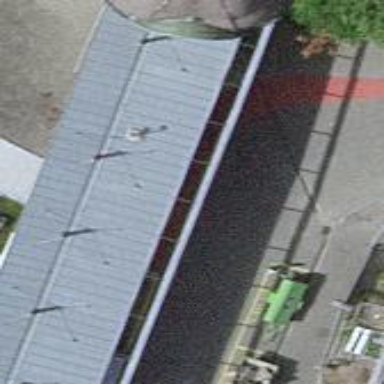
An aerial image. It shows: View of roof of building.